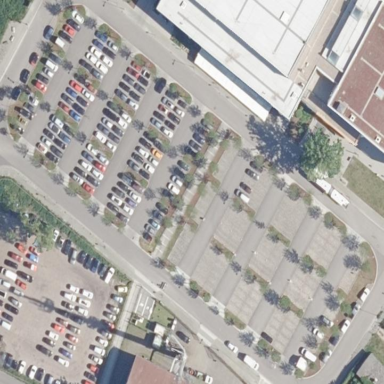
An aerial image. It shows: Parking area with asphalt surface.